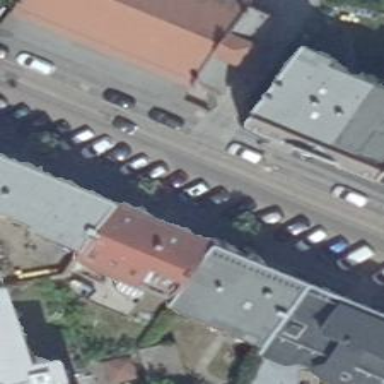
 there is diagonal parking on the street. The road is electrified with contact lines."